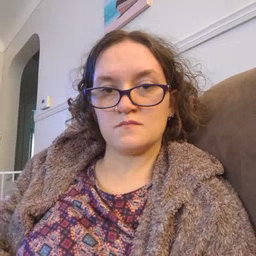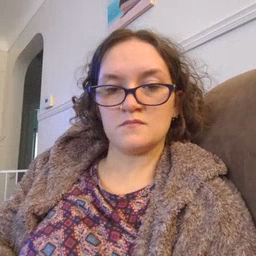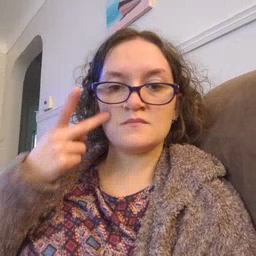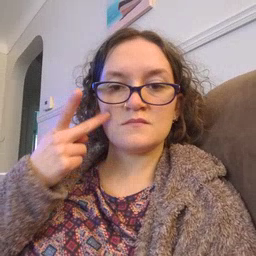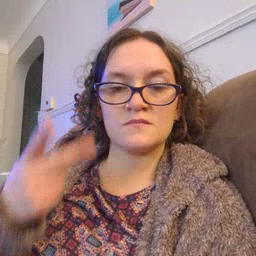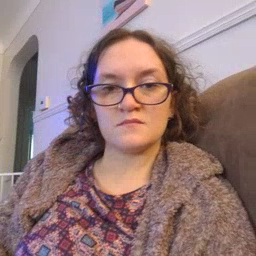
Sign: kitty